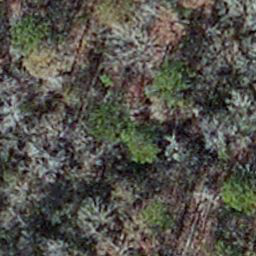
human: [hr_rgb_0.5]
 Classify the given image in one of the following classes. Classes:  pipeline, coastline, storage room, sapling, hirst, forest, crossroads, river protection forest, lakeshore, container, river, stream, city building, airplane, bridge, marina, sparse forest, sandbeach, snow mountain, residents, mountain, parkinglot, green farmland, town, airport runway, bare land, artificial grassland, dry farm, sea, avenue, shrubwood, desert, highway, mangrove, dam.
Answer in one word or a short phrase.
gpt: sapling